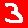
Digit: 3